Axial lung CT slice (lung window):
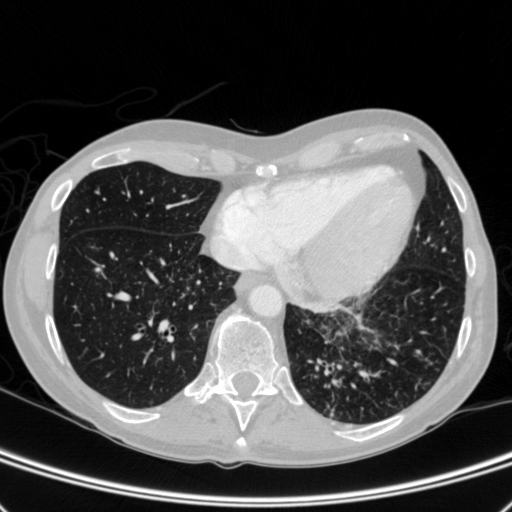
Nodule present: no